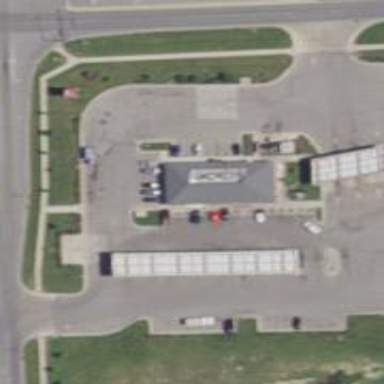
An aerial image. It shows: Convenience shop.